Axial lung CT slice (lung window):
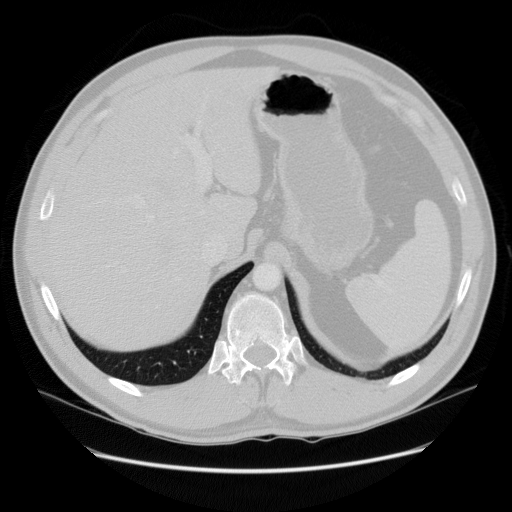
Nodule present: no